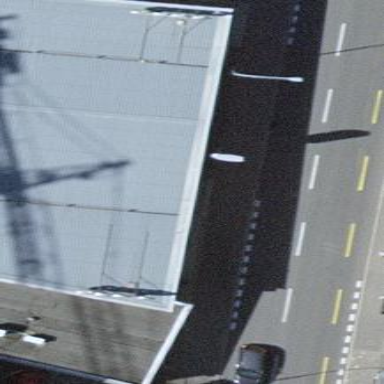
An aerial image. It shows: View of roof of building.